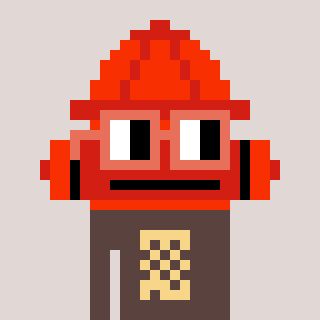
a pixel art character with square orange glasses, a fire hydrant-shaped head and a darkbrown-colored body on a warm background